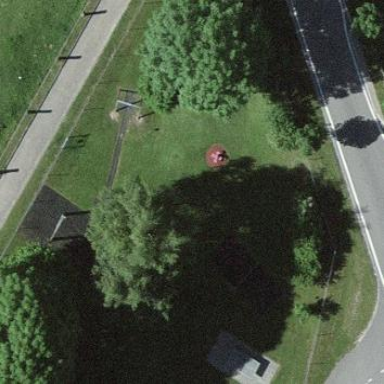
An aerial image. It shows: Playground area for leisure activities on the land.